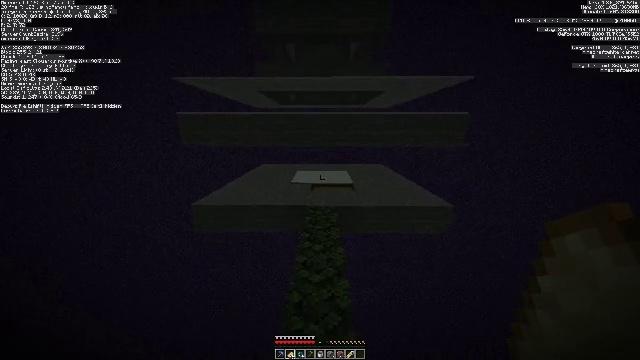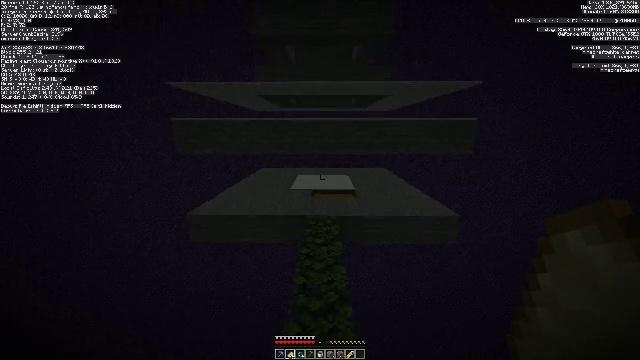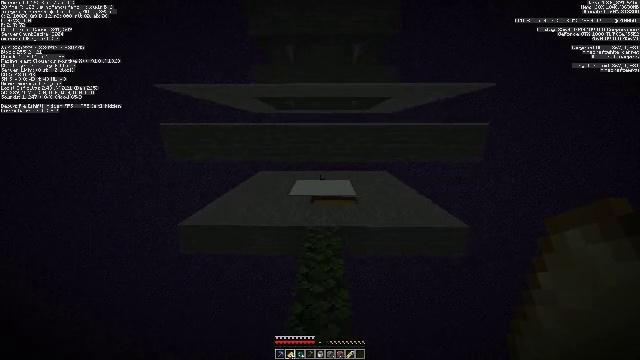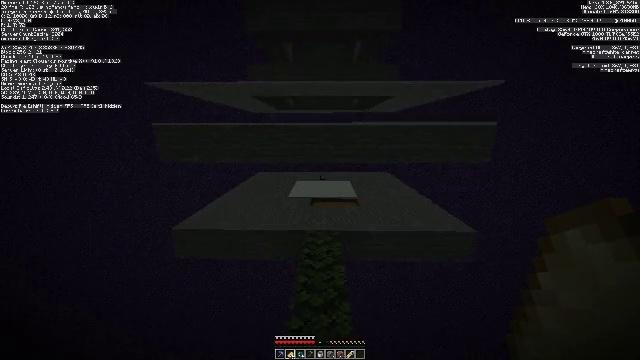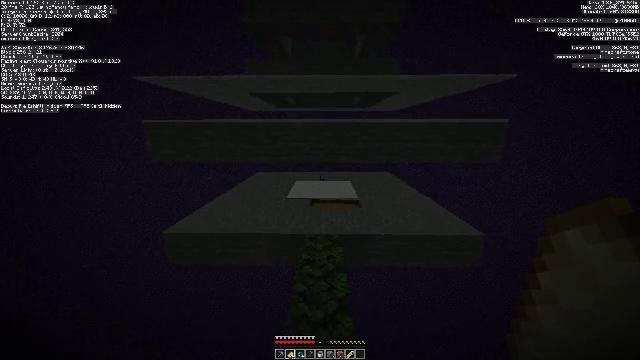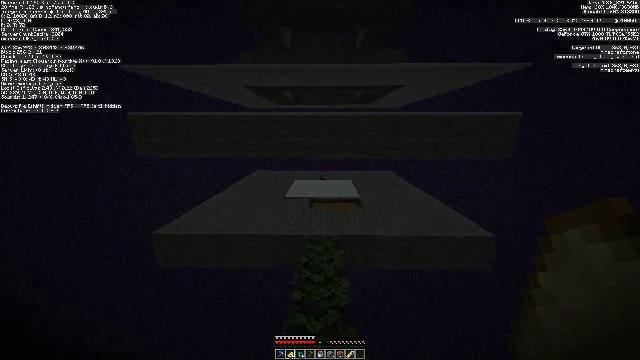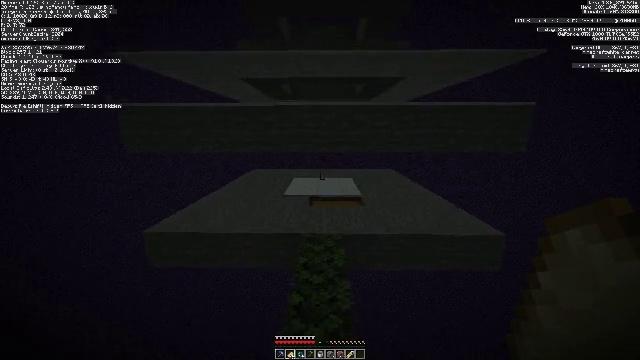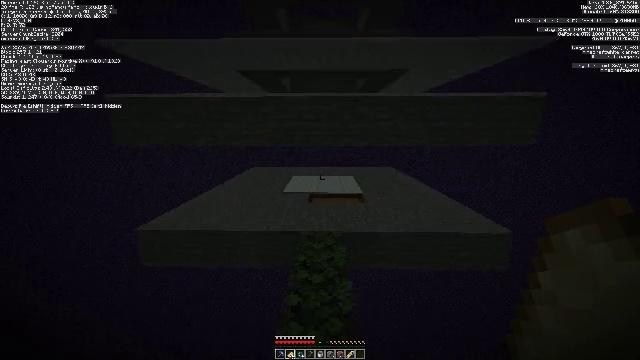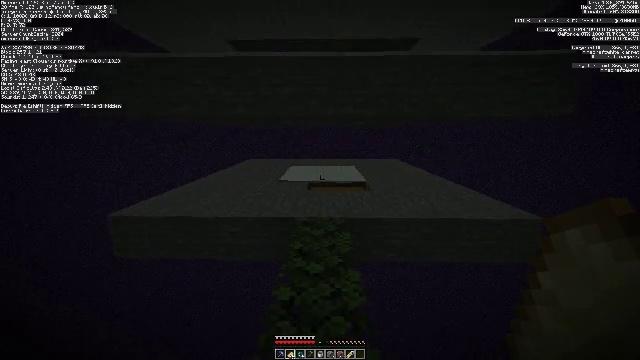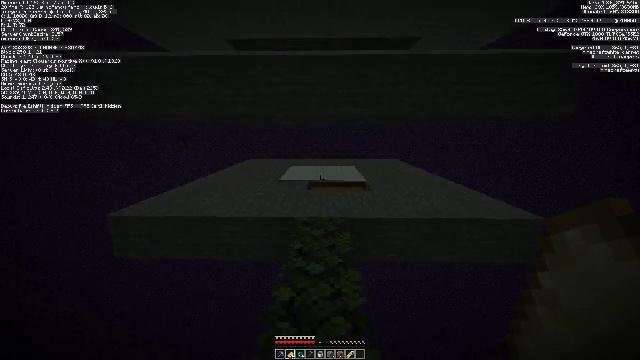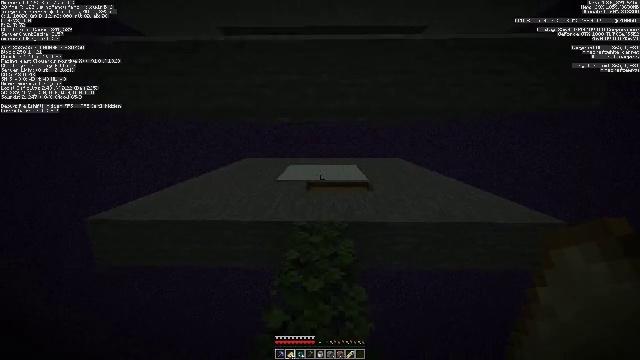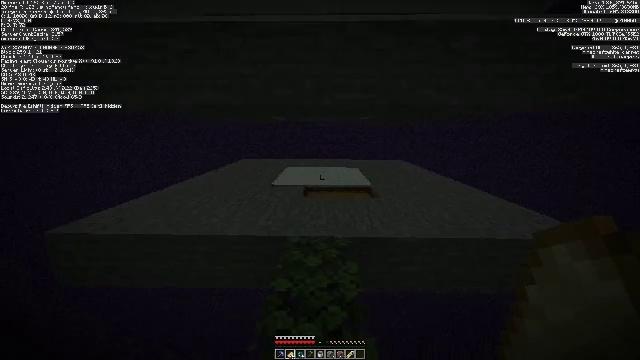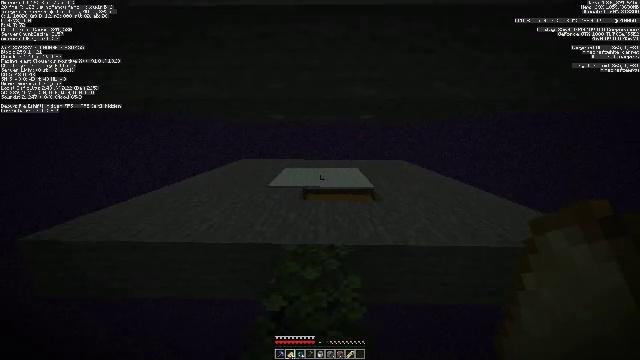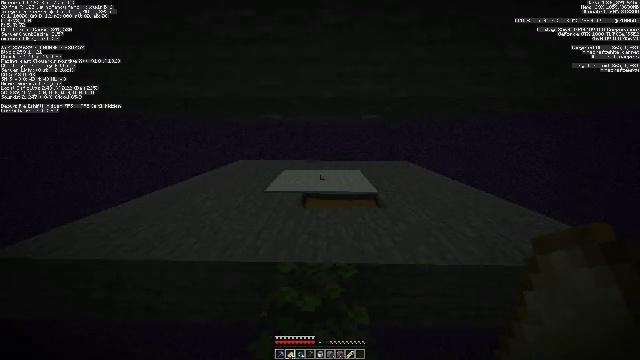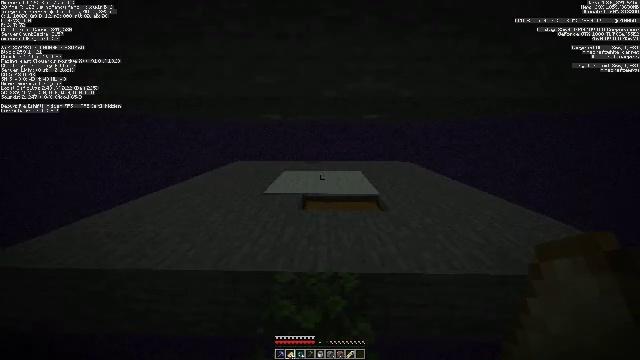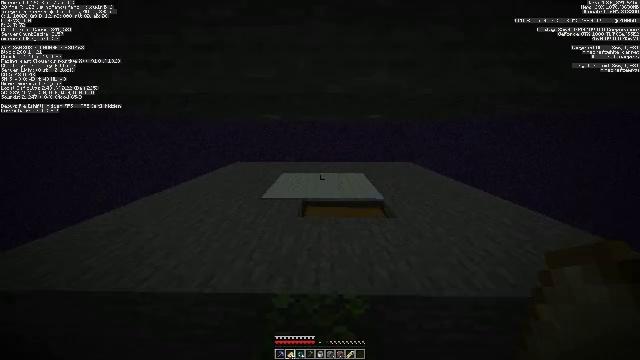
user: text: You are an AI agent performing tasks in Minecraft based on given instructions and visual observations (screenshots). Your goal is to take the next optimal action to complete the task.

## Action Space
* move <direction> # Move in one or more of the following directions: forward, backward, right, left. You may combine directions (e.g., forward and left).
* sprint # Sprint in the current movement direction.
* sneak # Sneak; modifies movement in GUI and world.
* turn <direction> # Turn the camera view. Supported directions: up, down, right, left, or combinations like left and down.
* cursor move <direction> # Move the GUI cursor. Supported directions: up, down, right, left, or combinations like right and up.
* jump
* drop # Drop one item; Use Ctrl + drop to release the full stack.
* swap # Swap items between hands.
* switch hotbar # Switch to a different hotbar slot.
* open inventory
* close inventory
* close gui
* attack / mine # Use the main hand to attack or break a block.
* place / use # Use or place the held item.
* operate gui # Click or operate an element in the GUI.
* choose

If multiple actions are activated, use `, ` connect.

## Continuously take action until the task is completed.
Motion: motion action
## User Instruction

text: Collect the white carpet by hitting it.
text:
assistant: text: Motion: move forward, jump
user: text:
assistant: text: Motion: move forward
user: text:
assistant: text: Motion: move forward
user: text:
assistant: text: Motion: move forward
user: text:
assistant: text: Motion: move forward
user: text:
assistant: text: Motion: move forward
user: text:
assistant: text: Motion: move forward
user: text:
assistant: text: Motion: move forward
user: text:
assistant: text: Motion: move forward
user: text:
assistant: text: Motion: move forward
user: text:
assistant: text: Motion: move forward
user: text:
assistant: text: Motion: move forward
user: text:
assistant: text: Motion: move forward
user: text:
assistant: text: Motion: move forward
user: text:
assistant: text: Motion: move forward
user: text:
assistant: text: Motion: move forward
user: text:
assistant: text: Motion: move forward
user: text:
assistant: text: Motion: move forward
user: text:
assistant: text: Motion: move forward
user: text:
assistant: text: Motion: move forward
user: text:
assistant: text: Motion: move forward
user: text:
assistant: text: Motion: move forward
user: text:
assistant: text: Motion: move forward
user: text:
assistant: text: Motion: move forward
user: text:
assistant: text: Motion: move forward, turn up
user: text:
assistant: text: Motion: move forward, turn up
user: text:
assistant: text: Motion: move forward, turn up
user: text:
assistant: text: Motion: move forward, turn right and up
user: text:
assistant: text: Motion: move forward, turn right and up
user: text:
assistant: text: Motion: move forward, turn left and up